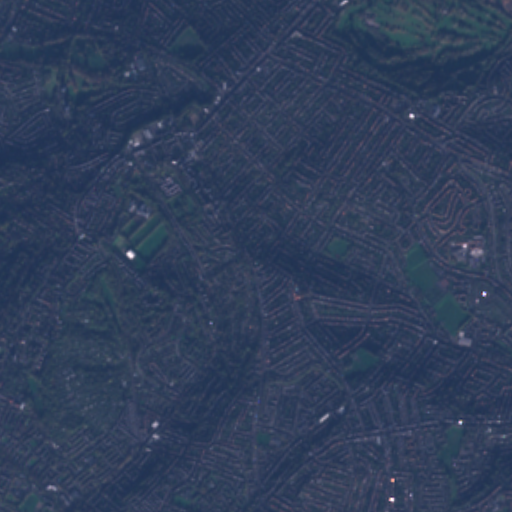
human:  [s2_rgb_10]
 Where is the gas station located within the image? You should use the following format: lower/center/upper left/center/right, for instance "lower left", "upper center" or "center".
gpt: The gas station is located in the upper center of the image.
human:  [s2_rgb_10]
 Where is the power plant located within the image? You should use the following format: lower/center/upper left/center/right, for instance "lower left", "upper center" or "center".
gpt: There is no power plant in the image.